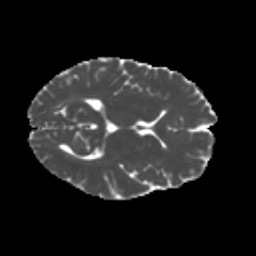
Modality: MD
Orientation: axial
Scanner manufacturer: siemens
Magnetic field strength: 3 T
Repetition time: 4.16 s
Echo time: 0.0806 s